Question: I got a pretty simple task to do. Write a class that defines time. For some reason, in one of the functions I get an error, that I do not understand.
I searched for a solution with no success, so in the end I decided post it here.
'''
class time
{
private:
int _hours;
int _minutes;
float _seconds;
bool checkHours(int hours);
bool checkMinutes(int minutes);
bool checkSeconds(float seconds);
public:
time(int hours=0, int minutes=0, float seconds=0);
time(const time & tm);
~time();
void hours(int hours);
int hours() const;
void minutes(int minutes);
int minutes() const;
void seconds(float seconds);
float seconds() const;
void operator=(time tm);
bool operator==(time tm);
void print();
time getTimeFromUser();
float getTimeAsFractionOfTheDay(time tm);
'''
};
and
'''
#include <iostream>
#include "time.h"
bool time::checkHours(int hours)
{
return hours>=0 && hours<24;
}
bool time::checkMinutes(int MS)
{
return MS>=0 && MS<60;
}
bool time::checkSeconds(float MS)
{
return MS>=0 && MS<60;
}
//constractors
time::time(int hours, int minutes, float seconds)
{
if(checkHours(hours) && checkMinutes(minutes) && checkSeconds(seconds))
{
_hours=hours;
_minutes=minutes;
_seconds=seconds;
}
else
{
cout<<"Error"<<endl; _hours=-1; _minutes=-1; _seconds=-1;
}
}
time::time(const time & tm)
{
_seconds = tm.seconds();
_hours = tm.hours();
_minutes=tm.minutes();
}
time::~time()
{
}
//get-set functions
void time::hours(int hours)
{
_hours=hours;
}
int time::hours() const
{
return _hours;
}
void time::minutes(int minutes)
{
_minutes=minutes;
}
int time::minutes() const
{
return _minutes;
}
void time::seconds(float seconds)
{
_seconds = seconds;
}
float time::seconds() const
{
return _seconds;
}
//operators
void time::operator=(time tm)
{
_hours=tm.hours();
_minutes=tm.minutes();
_seconds=tm.seconds();
}
bool time::operator==(time tm)
{
return _hours=tm.hours() && _minutes==tm.minutes() && _seconds==tm.seconds();
}
//some function
void time::print()
{
cout<<" "<<_hours<<":"<<_minutes<<":"<<_seconds<<" "<<endl;
}
time time::getTimeFromUser()
{
time newTime;
int userhours=-1;
int userminutes=-1;
float userseconds=-1;
while (!checkHours(userhours))
{
cout<<"enter hours"<<endl;
cin>>userhours;
if(!checkHours(userhours))
{
cout<<"Error try again"<<endl;
}
}
while (!checkMinutes(userminutes))
{
cout<<"enter minutes"<<endl;
cin>>userminutes;
if(!checkMinutes(userminutes))
{
cout<<"Error try again"<<endl;
}
}
while (!checkSeconds(userseconds))
{
cout<<"enter Seconds"<<endl;
cin>>userseconds;
if(!checkSeconds(userseconds))
{
cout<<"Error try again"<<endl;
}
}
newTime.seconds(userseconds);
newTime.hours(userhours);
newTime.minutes(userminutes);
return newTime;
}
float time::getTimeAsFractionOfTheDay(time tm)
{
return 0.0;
}
'''
And i got those errors

I don't understand what I did wrong. I think it's something stupid but I can't find it.
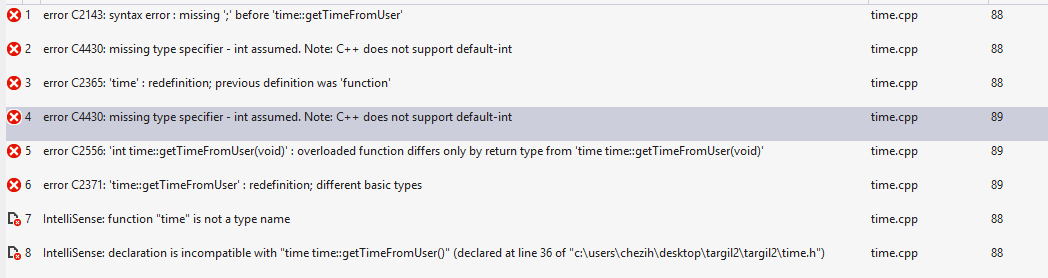
Answer: As it turns out, you are the victim of a subtle bug.
'time' is a declared in the system header 'time.h', which is getting included in your program via 'iostream'. When you declare 'time time::getTimeFromUser()', the compiler sees the return value and thinks you mean the time!
'clang' makes this obvious with its error:
'''
time.cpp:122:1: error: must use 'class' tag to refer to type 'time' in this scope
time time::getTimeFromUser()
^
class
/usr/include/time.h:133:8: note: class 'time' is hidden by a non-type declaration of 'time' here
time_t time(time_t *);
^
'''
The fix is to define that particular function like this:
'''
class time time::getTimeFromUser() {
...
}
'''
Or, if using C++11,
'''
auto time::getTimeFromUser() -> time {
...
}
'''